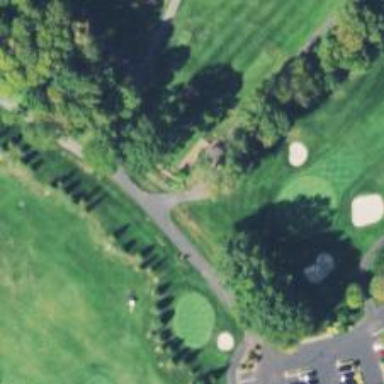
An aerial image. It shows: Service road used as golf cart path.